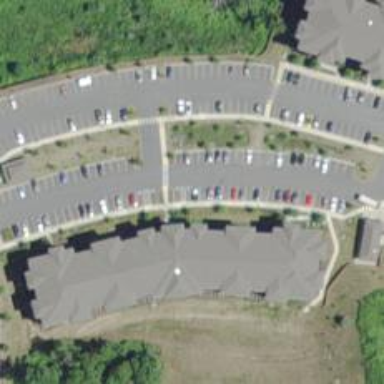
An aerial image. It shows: Parking space is available.